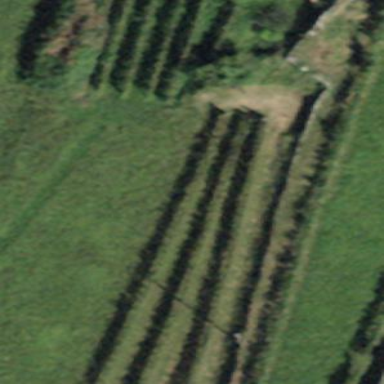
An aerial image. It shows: Beautiful vineyard in the countryside.